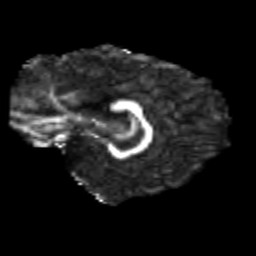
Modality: FA
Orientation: sagittal
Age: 21
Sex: female
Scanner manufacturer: siemens
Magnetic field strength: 3 T
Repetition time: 3.5 s
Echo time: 0.113 s